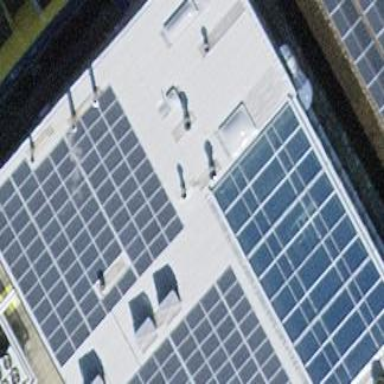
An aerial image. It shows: Solar power generator utilizing photovoltaic technology with solar photovoltaic panels.